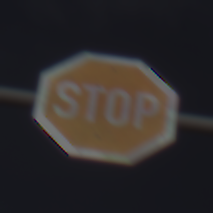
Verkehrszeichen: Stop
Umgebung: Outdoor, Nature
Tageszeit: Midday
Wetter: PartlyCloudy
Licht: Natural
Jahreszeit: NotSpecified
Kontrast: HighContrast